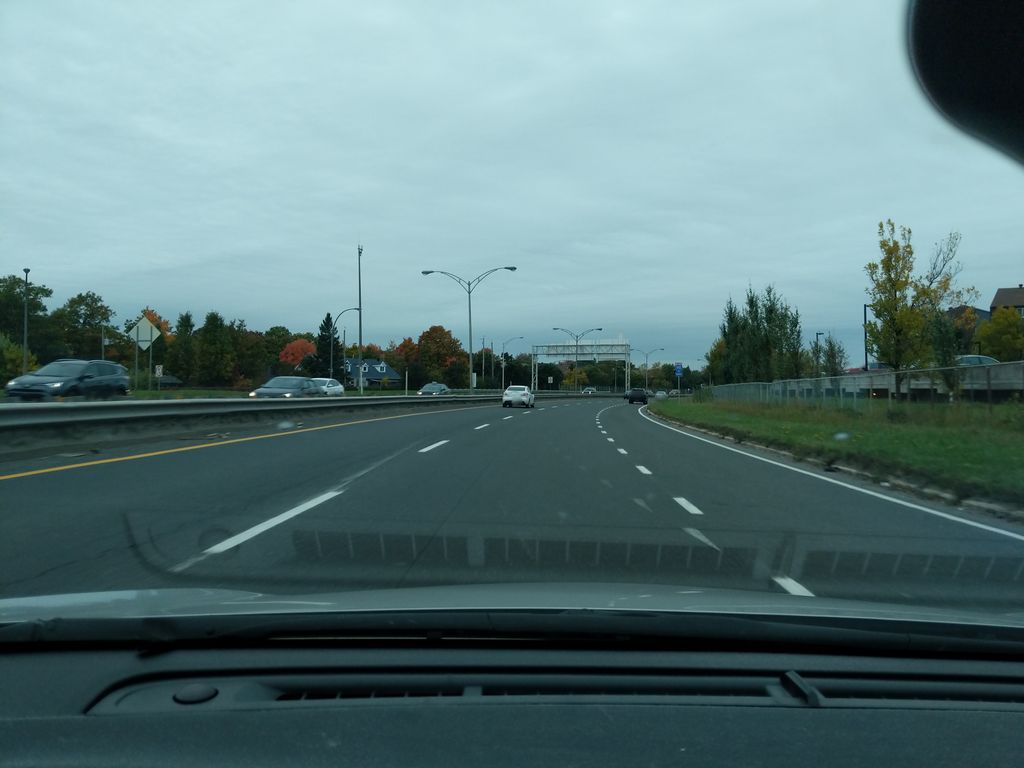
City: quebec_city